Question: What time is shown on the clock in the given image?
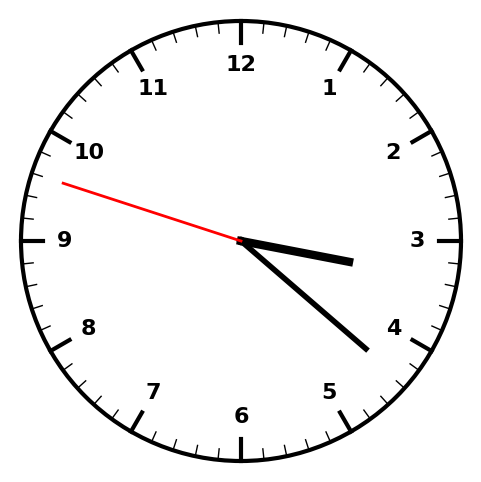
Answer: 03:21:48